Question: Since 10.5, Spotlight on Mac OS X has this nice you might have seen:

Any ideas how anything like this could be implemented?
It seems that the current Dictionary+Spotlight friendship is somewhat hardcoded into Spotlight's code (for example, there is a specific user defaults key 'com.apple.spotlight.DictionaryLookupEnabled' present just for toggling dictionary searching).
I've read in the <URL> that one can create a Spotlight importer only on a , that is if your application opens/creates files with extension '.foo', you can then write a Spotlight importer for indexing properties of those files.
What I need, however, is for the Spotlight to somehow with its own query (exactly what it now does with Dictionary).
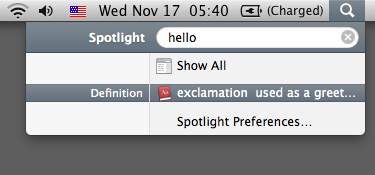
Answer: That's not possible, sorry; you need to create a file per Spotlight match. File an enhancement request.